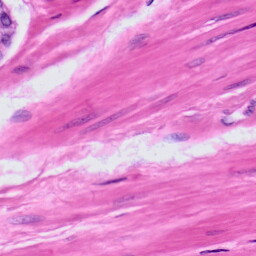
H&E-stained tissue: Prostate